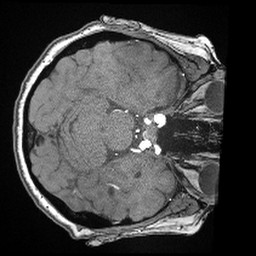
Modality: angio
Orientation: axial
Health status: ill
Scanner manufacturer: siemens
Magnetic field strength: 3 T
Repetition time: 0.021 s
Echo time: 0.00343 s